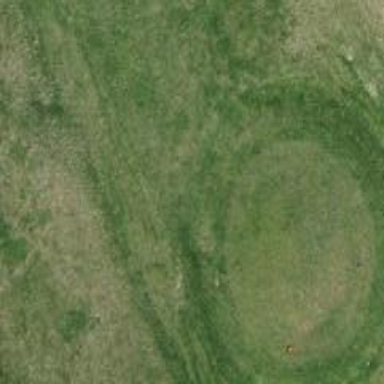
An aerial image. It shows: Golf tee.